Question: I am working on making a Top-Down Shooter Clone in Java. After an hour or so, I was able to figure how to position the ship's projectile which is a laser relative to the direction of the ship's sprite. Problem is, if I move the ship, the projectile follows relative to the ship direction when I move the ship. As you can see this is a problem because the laser should be moving independently regardless of where the ship is when it is fired.
Here's the code which presents my problem:
'''
private Image ship;
private int ship_dx = 500;
private int ship_dy = 400;
private int ship_velocity = 5;
private boolean isLaser = false;
private static final int laser_DyOffSetOfBall = 48;
private static final int laser_DxOffSetOfBall = 23;
private Image laser;
private int laser_dx = ship_dx+laser_DxOffSetOfBall;
private int laser_dy = ship_dy-laser_DyOffSetOfBall;
private int laser_velocity= 10;
public void paintComponent(Graphics g){
super.paintComponent(g);
g.drawImage(ship, ship_dx, ship_dy, this);
if(isLaser){
laser_dy -= laser_velocity;
laser_dx = ship_dx+laser_DxOffSetOfBall;
g.drawImage(laser,laser_dx,laser_dy,this);
if(laser_dy < 50)
{
isLaser = false;
laser_dy = ship_dy-laser_DyOffSetOfBall;
}
}
Toolkit.getDefaultToolkit().sync();
}
'''
Here's the game!:

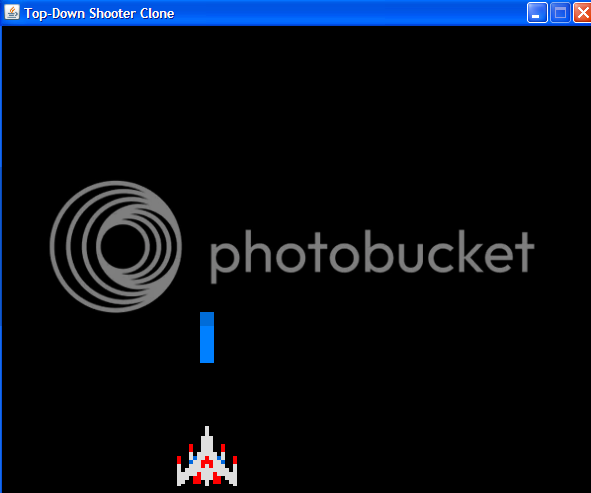
Answer: You only need to set the x location of the laser on the first time it is painted, because otherwise on every repaint, the laser moves horizontally relatively to the ship. To do this you can add another boolean isFirst (for the first paint of the laser), that is set to true when isLaser first turns to be true, and the x location is only set when isFirst is true.
'''
boolean isFirst = true;
public void paintComponent(Graphics g){
super.paintComponent(g);
g.drawImage(ship, ship_dx, ship_dy, this);
if(isLaser){
laser_dy -= laser_velocity;
if(isFirst){
laser_dx = ship_dx+laser_DxOffSetOfBall;
isFirst = false;
}
g.drawImage(laser,laser_dx,laser_dy,this);
if(laser_dy < 50)
{
isLaser = false;
laser_dy = ship_dy-laser_DyOffSetOfBall;
}
} else {
isFirst = true;
}
Toolkit.getDefaultToolkit().sync();
}
'''